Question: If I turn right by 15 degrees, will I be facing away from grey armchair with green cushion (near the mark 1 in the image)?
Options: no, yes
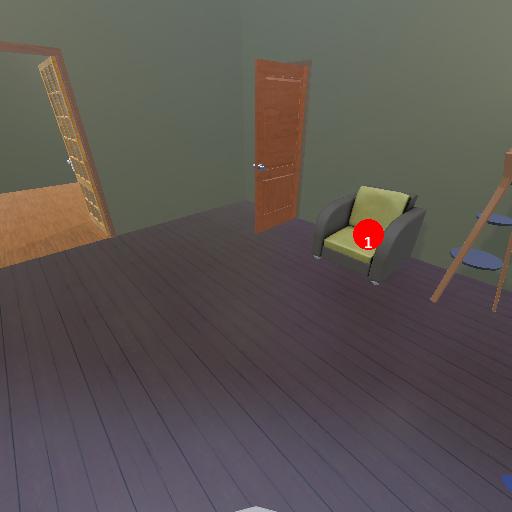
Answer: no